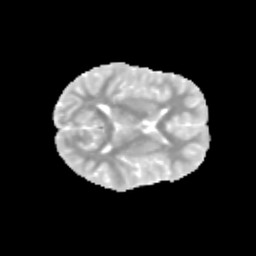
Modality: MD
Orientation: axial
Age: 9
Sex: female
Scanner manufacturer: siemens
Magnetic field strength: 3 T
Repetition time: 3.8 s
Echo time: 0.07 s